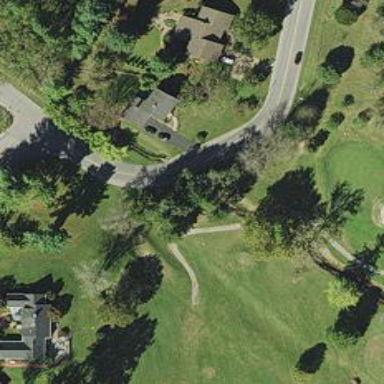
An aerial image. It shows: Footway that doubles as golf path.